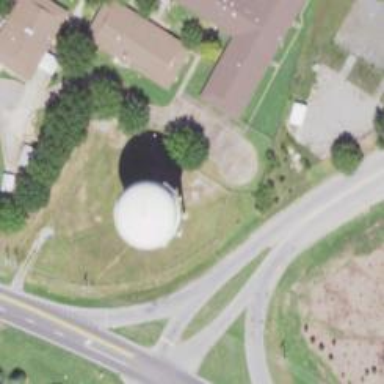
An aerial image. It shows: Water tower that is man-made.